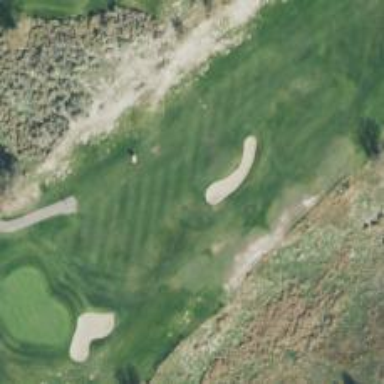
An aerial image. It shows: Golf hole.